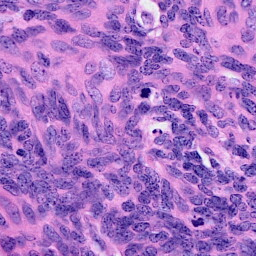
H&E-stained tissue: Cervix